五年级 · 立体几何学
如图，小明身高 1 米，他旁边有个立方体水塔，试估计该水塔的体积是（）。

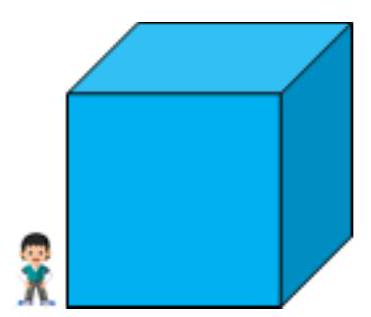
A. 64 立方米
B. 27 立方米
C. 16 立方米
D. 8 立方米

答案: B
解析: 解B

【分析】从图中可以看出, 水塔的高约是小明身高的 3 倍, 即水塔高约 3 米; 水塔是正方体, 根据正方体的体积=棱长 $\times$ 棱长 $\times$ 棱长, 求出水塔的体积。

【详解】 $3 \times 3 \times 3$

$=9 \times 3$
$=27$ （立方米）

故答案为: B

【点睛】掌握正方体的体积计算公式是解题的关键。